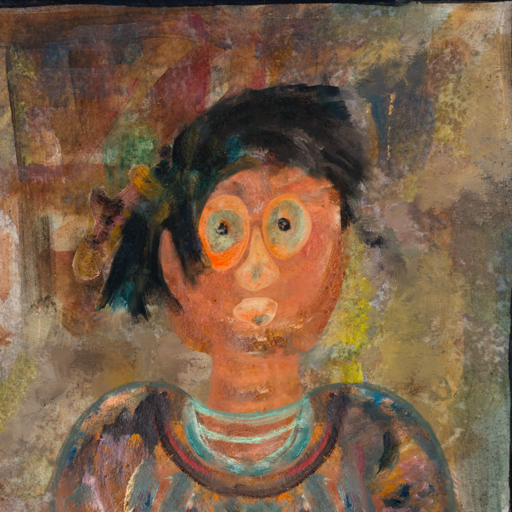
Background: Mosgoul, Head And Neck Front: Boggyland, Face Front: Childish, Bust: Boggyland, Hair Front: Pipe, Head Accessory: Blank, Second Necklace: Blank, Necklace: Blank, Baby: Blank